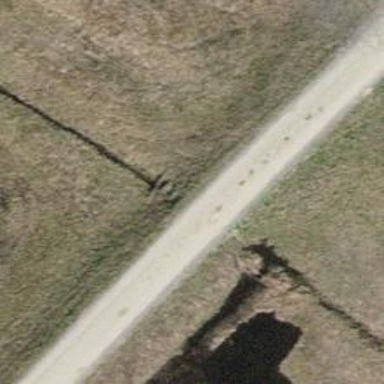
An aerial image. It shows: Culvert tunnel crossing ditch waterway.